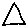
Label: triangle